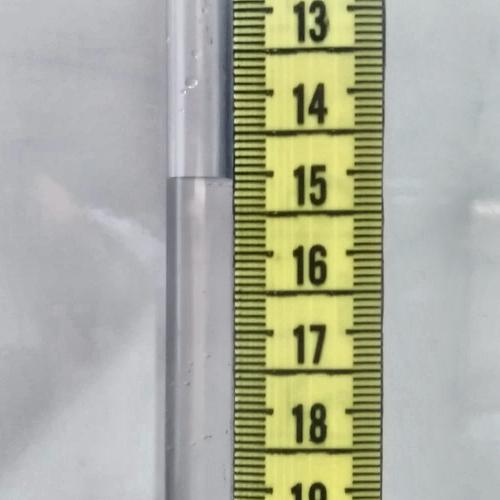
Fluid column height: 15.1 cm